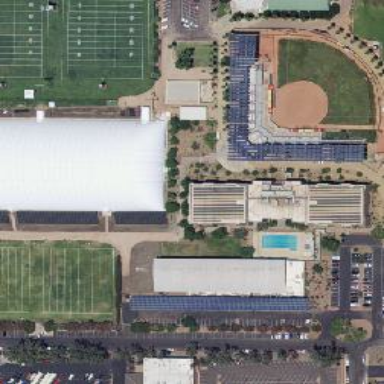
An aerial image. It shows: Building near multi-sport pitch for soccer and American football.